Question: I am using a java viewer (applet) to view images in my .NET application.
It was working until latest JRE update.
Every client that updated java is throwing the following error (in all browsers):

Here are the Details:
'''
Java Plug-in 10.21.2.11 Using JRE version 1.7.0_21-b11 Java
HotSpot(TM) Client VM User home directory = C:\Documents and
Settings\Administrator
---------------------------------------------------- c: clear console window f: finalize objects on finalization queue g:
garbage collect h: display this help message l: dump classloader
list m: print memory usage o: trigger logging q: hide console r:
reload policy configuration s: dump system and deployment properties
t: dump thread list v: dump thread stack x: clear classloader
cache 0-5: set trace level to <n>
----------------------------------------------------
Match: beginTraversal Match: digest selected JREDesc: JREDesc[version 1.4+, heap=-1--1, args=-Xmx512m
-Dsun.security.ssl.allowUnsafeRenegotiation=true, href=http://java.sun.com/products/autodl/j2se, sel=false, null, null],
JREInfo: JREInfo for index 0:
platform is: 1.7
product is: 1.7.0_21
location is: http://java.sun.com/products/autodl/j2se
path is: C:\Program Files\Java\jre7in\javaw.exe
args is:
native platform is: Windows, x86 [ x86, 32bit ]
JavaFX runtime is: JavaFX 2.2.21 found at C:\Program Files\Java\jre7 enabled is: true
registered is: true
system is: true
Match: ignoring maxHeap: -1
Match: ignoring InitHeap: -1
Match: digesting vmargs: -Xmx512m -Dsun.security.ssl.allowUnsafeRenegotiation=true
Match: digested vmargs: [JVMParameters: isSecure: false, args: -Xmx512m
-Dsun.security.ssl.allowUnsafeRenegotiation=true]
Match: selecting maxHeap(2): 536870912
Match: JVM args after accumulation: [JVMParameters: isSecure: false, args:
-Dsun.security.ssl.allowUnsafeRenegotiation=true]
Match: digest LaunchDesc: null
Match: digest properties: []
Match: JVM args: [JVMParameters: isSecure: false, args: -Dsun.security.ssl.allowUnsafeRenegotiation=true]
Match: endTraversal ..
Match: JVM args final: -Xmx512m -Dsun.security.ssl.allowUnsafeRenegotiation=true
Match: Running JREInfo Version match: 1.7.0.21 == 1.7.0.21
Match: Running JVM args match the secure subset: have:<-Xmx512m> satisfy want:<-Xmx512m
-Dsun.security.ssl.allowUnsafeRenegotiation=true>
Match: beginTraversal Match: digest selected JREDesc: JREDesc[version 1.4+, heap=-1--1, args=-Xmx512m
-Dsun.security.ssl.allowUnsafeRenegotiation=true, href=http://java.sun.com/products/autodl/j2se, sel=false, null, null],
JREInfo: JREInfo for index 0:
platform is: 1.7
product is: 1.7.0_21
location is: http://java.sun.com/products/autodl/j2se
path is: C:\Program Files\Java\jre7in\javaw.exe
args is:
native platform is: Windows, x86 [ x86, 32bit ]
JavaFX runtime is: JavaFX 2.2.21 found at C:\Program Files\Java\jre7 enabled is: true
registered is: true
system is: true
Match: ignoring maxHeap: -1
Match: ignoring InitHeap: -1
Match: digesting vmargs: -Xmx512m -Dsun.security.ssl.allowUnsafeRenegotiation=true
Match: digested vmargs: [JVMParameters: isSecure: false, args: -Xmx512m
-Dsun.security.ssl.allowUnsafeRenegotiation=true]
Match: selecting maxHeap(2): 536870912
Match: JVM args after accumulation: [JVMParameters: isSecure: false, args:
-Dsun.security.ssl.allowUnsafeRenegotiation=true]
Match: digest LaunchDesc: null
Match: digest properties: []
Match: JVM args: [JVMParameters: isSecure: false, args: -Dsun.security.ssl.allowUnsafeRenegotiation=true]
Match: endTraversal ..
Match: JVM args final: -Xmx512m -Dsun.security.ssl.allowUnsafeRenegotiation=true
Match: Running JREInfo Version match: 1.7.0.21 == 1.7.0.21
Match: Running JVM args match the secure subset: have:<-Xmx512m> satisfy want:<-Xmx512m
-Dsun.security.ssl.allowUnsafeRenegotiation=true>
'''
As jatin suggested i checked the static blocks in the initialize folder and it looks like the problem is here:
'''
static {
// This gets rid of exception for not using native acceleration
System.setProperty("com.sun.media.jai.disableMediaLib", "true");
System.setProperty("sun.security.ssl.allowUnsafeRenegotiation", "true");
}
'''
I commented this rows and now java is not throwing erros, but the applet does not work (its not loading images as it should)...
Since i did not develop this app i would appreciate any tip on how to keep this functionality and correct the exception that is thrown after new JRE 1.7 update 21.
Please some help!!
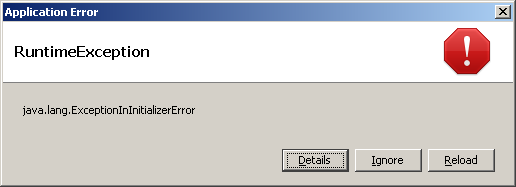
Answer: Try to sign your applet with a certificate from a trusted certificate authority. Look <URL> for more info:
> Starting with Java SE 7 Update 21 in April 2013, all Java Applets and
Web Start Applications should be signed with a trusted certificate.